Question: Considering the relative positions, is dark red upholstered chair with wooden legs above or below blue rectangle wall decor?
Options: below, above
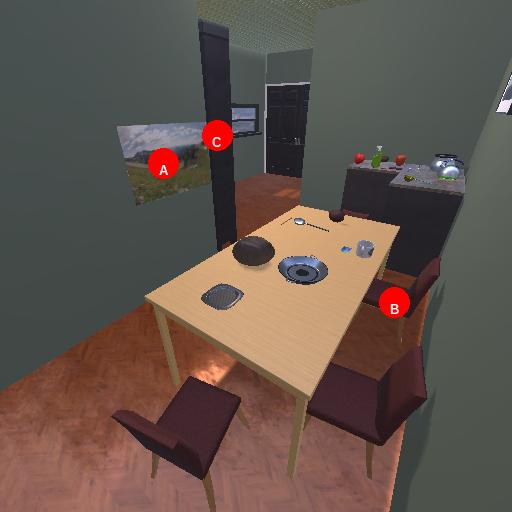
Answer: below